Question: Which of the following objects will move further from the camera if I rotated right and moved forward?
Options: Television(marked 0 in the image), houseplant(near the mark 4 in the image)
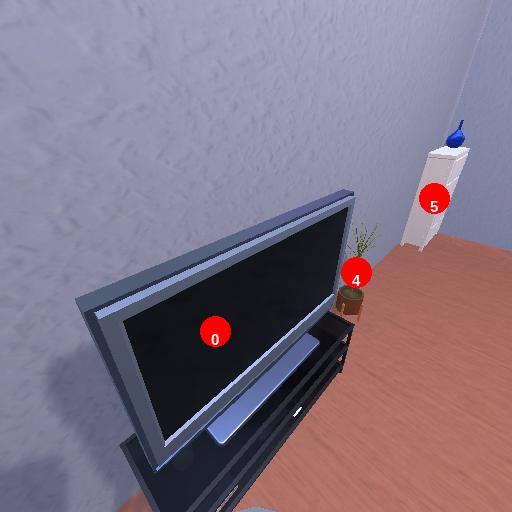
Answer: Television(marked 0 in the image)